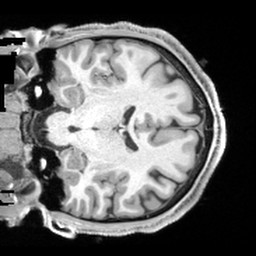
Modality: T1w
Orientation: coronal